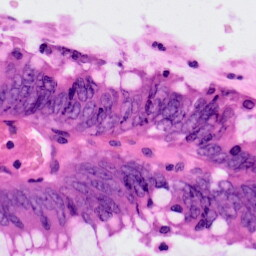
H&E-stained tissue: Colon